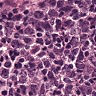
Metastatic tissue present: yes